Question: i've got an UIImageView, now i want to repeat this image, that it always shows up again when scrolling left or right.
Little Example:

is this possible? it should feel like an infinite loop
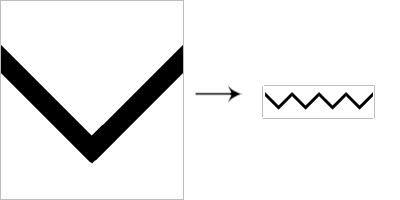
Answer: The word "infinite" rules out a 'UISCrollView' or a 'CATiledLayer', obviously.
I'd say the easiest way to achieve this is to initialize enough 'UIImageView's to completely fill your screen (or scroll area), plus one, and implement your own dragging/scrolling system and recycle the 'UIImageView's as they go off one side of the screen to reappear on the other side. Because all the 'UIImageView's are the same image you shouldn't ever have to worry about memory/cache management.